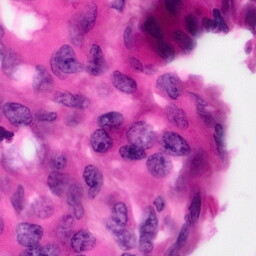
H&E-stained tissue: Pancreatic